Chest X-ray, PA view. Patient: 37 years old, sex M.
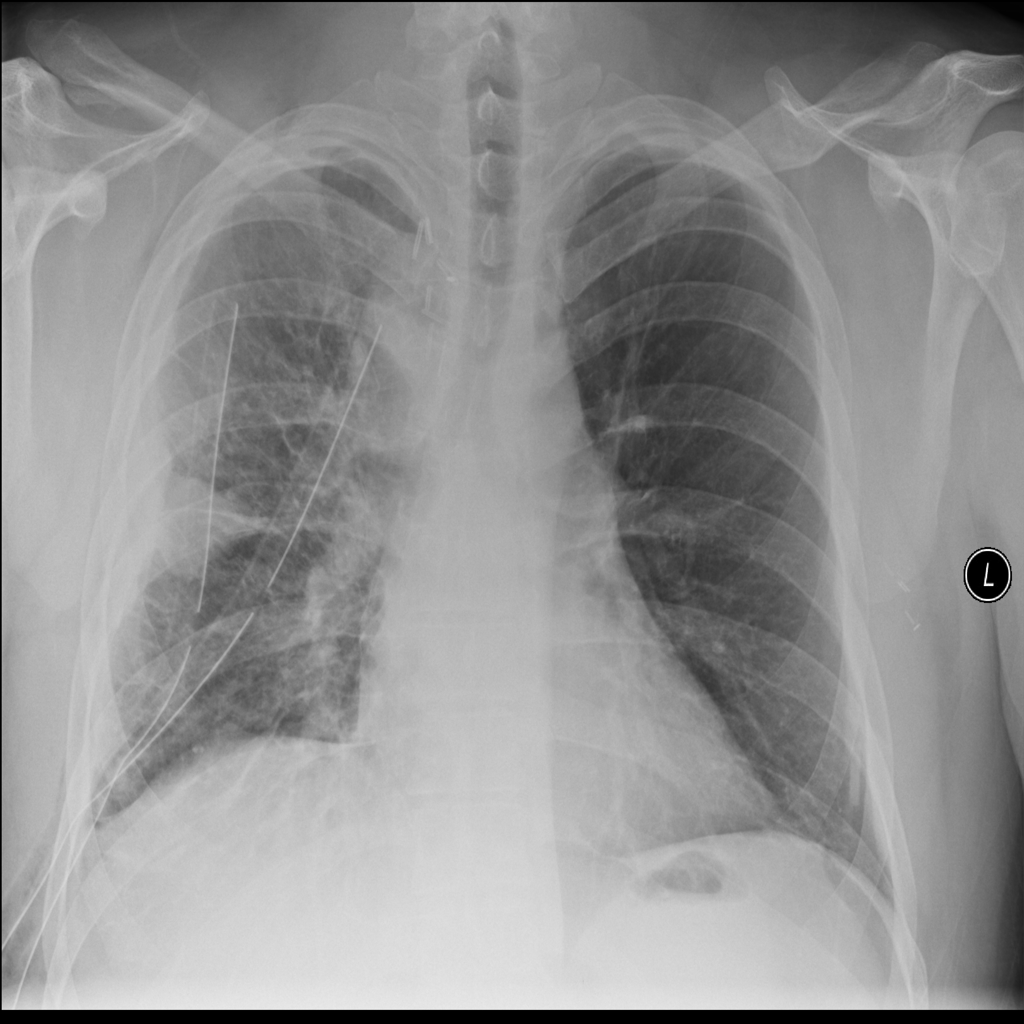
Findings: Nodule